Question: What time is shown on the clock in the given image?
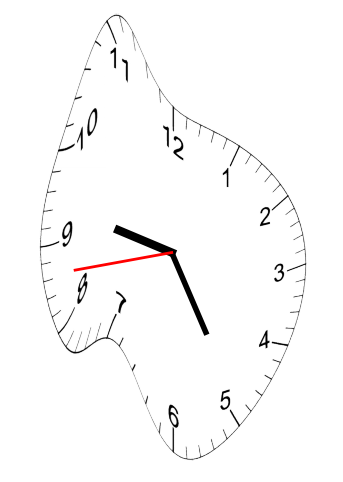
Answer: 09:24:43